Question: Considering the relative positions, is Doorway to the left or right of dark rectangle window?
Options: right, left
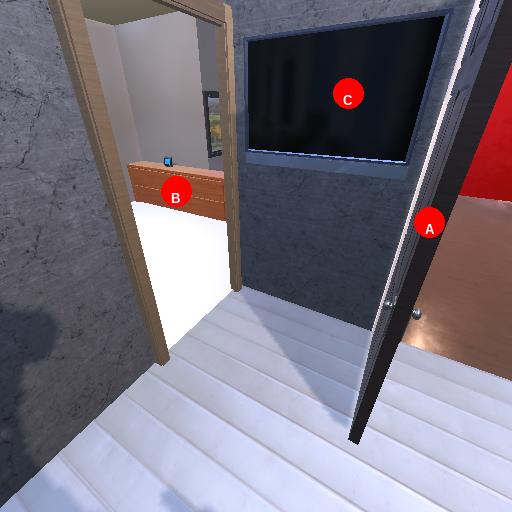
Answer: right